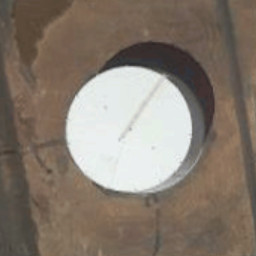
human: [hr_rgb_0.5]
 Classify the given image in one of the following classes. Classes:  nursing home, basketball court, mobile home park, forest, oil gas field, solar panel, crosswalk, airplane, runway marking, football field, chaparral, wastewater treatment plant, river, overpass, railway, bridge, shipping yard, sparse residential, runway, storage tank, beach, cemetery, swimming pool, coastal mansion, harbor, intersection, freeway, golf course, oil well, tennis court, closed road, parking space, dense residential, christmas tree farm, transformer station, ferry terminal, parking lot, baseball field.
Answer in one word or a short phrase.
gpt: storage tank